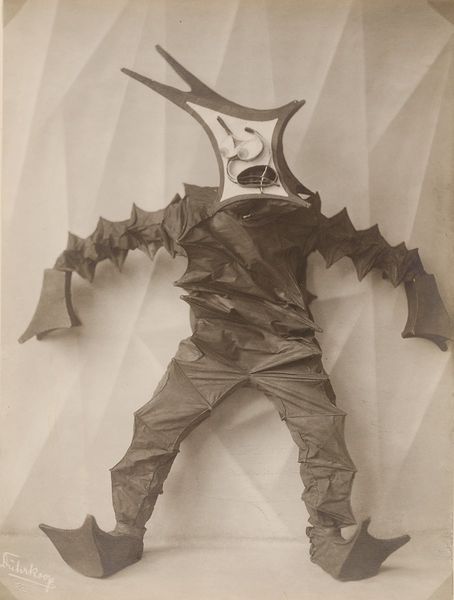
Titel: Tanzmaske 'Springvieh' von Lavinia Schulz
Künstler: Minya Diez-Dührkoop
Standort: Hamburg
Institution: Museum für Kunst und Gewerbe Hamburg
Schlagwörter: silber, tanzen, foto, fotografie, photographie, maske, photo, karton, lichtbild, silbergelatine, theaterfotografie, brom, silbergelatinepapier, bromsilbergelatinepapier, entwicklungspapier, gelatinepapier, schwarzweißpositivverfahren, silbersalzverfahren, schwarzweißfotografie, theaterphotographie, maskentanz, bühnenkunst